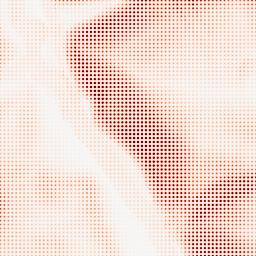
Category: morphological
Decomposition family: morphological_gradient
Decomposition parameters: size: 15
shape: square
Upsampling method: sinc_hamming
Upsampling parameters: scale: 8
kernel_size: 4
Upsampling scale: 8